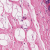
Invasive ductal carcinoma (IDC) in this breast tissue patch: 0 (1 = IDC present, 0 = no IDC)